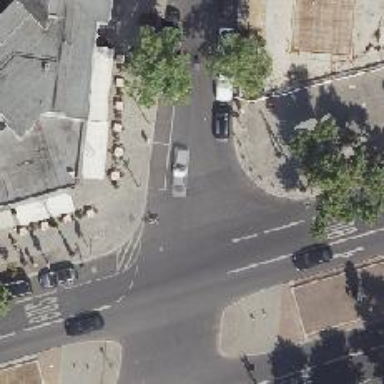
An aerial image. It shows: Asphalt footpath with unmarked crossing.